Question: I'm trying to search executions in a state machine by their input. I took a look at the <URL>. Is there a way to filter based only on input?
For example, below is what the input section in my console looks like. How can I find all executions where 'fooInput' is equal to 'abc'?

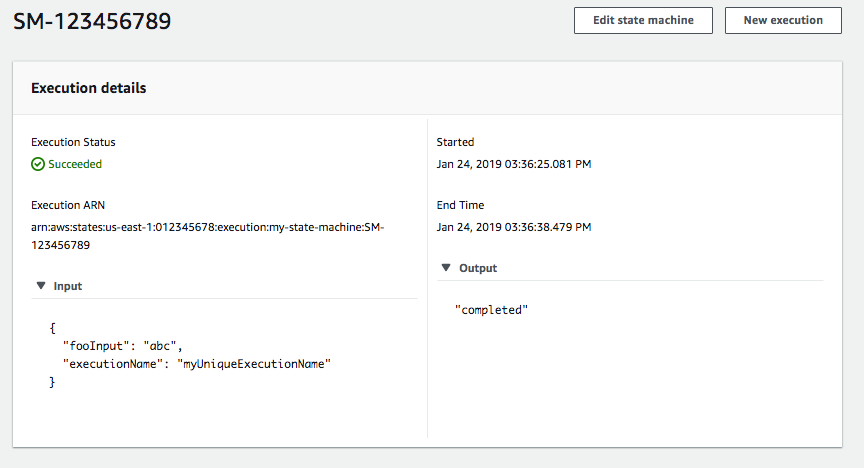
Answer: > I'm trying to search executions in a state machine by their input.
No, there are currently no APIs that natively support this. The only way would be to list all executions, describe the executions, and filter them yourself, and this is expensive.
One way you could avoid describing the execution is by adding the value (or its hash) of the field ('fooInput') in the 'executionId'. This would directly let you search on the output you get from listExecutions. However, note that 'executionId' has its size limits as well.